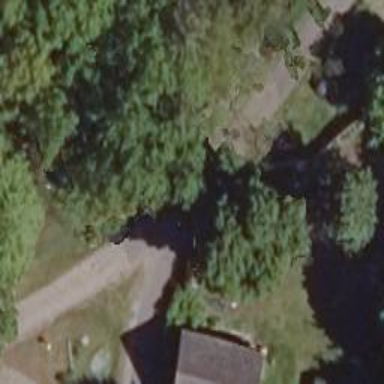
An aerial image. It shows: Residential road.